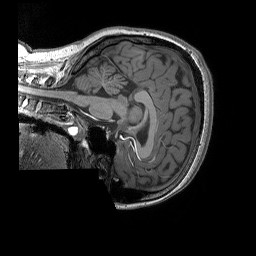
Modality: T1w
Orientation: sagittal
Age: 26
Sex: female
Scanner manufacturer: siemens
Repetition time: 2.25 s
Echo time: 0.00302 s